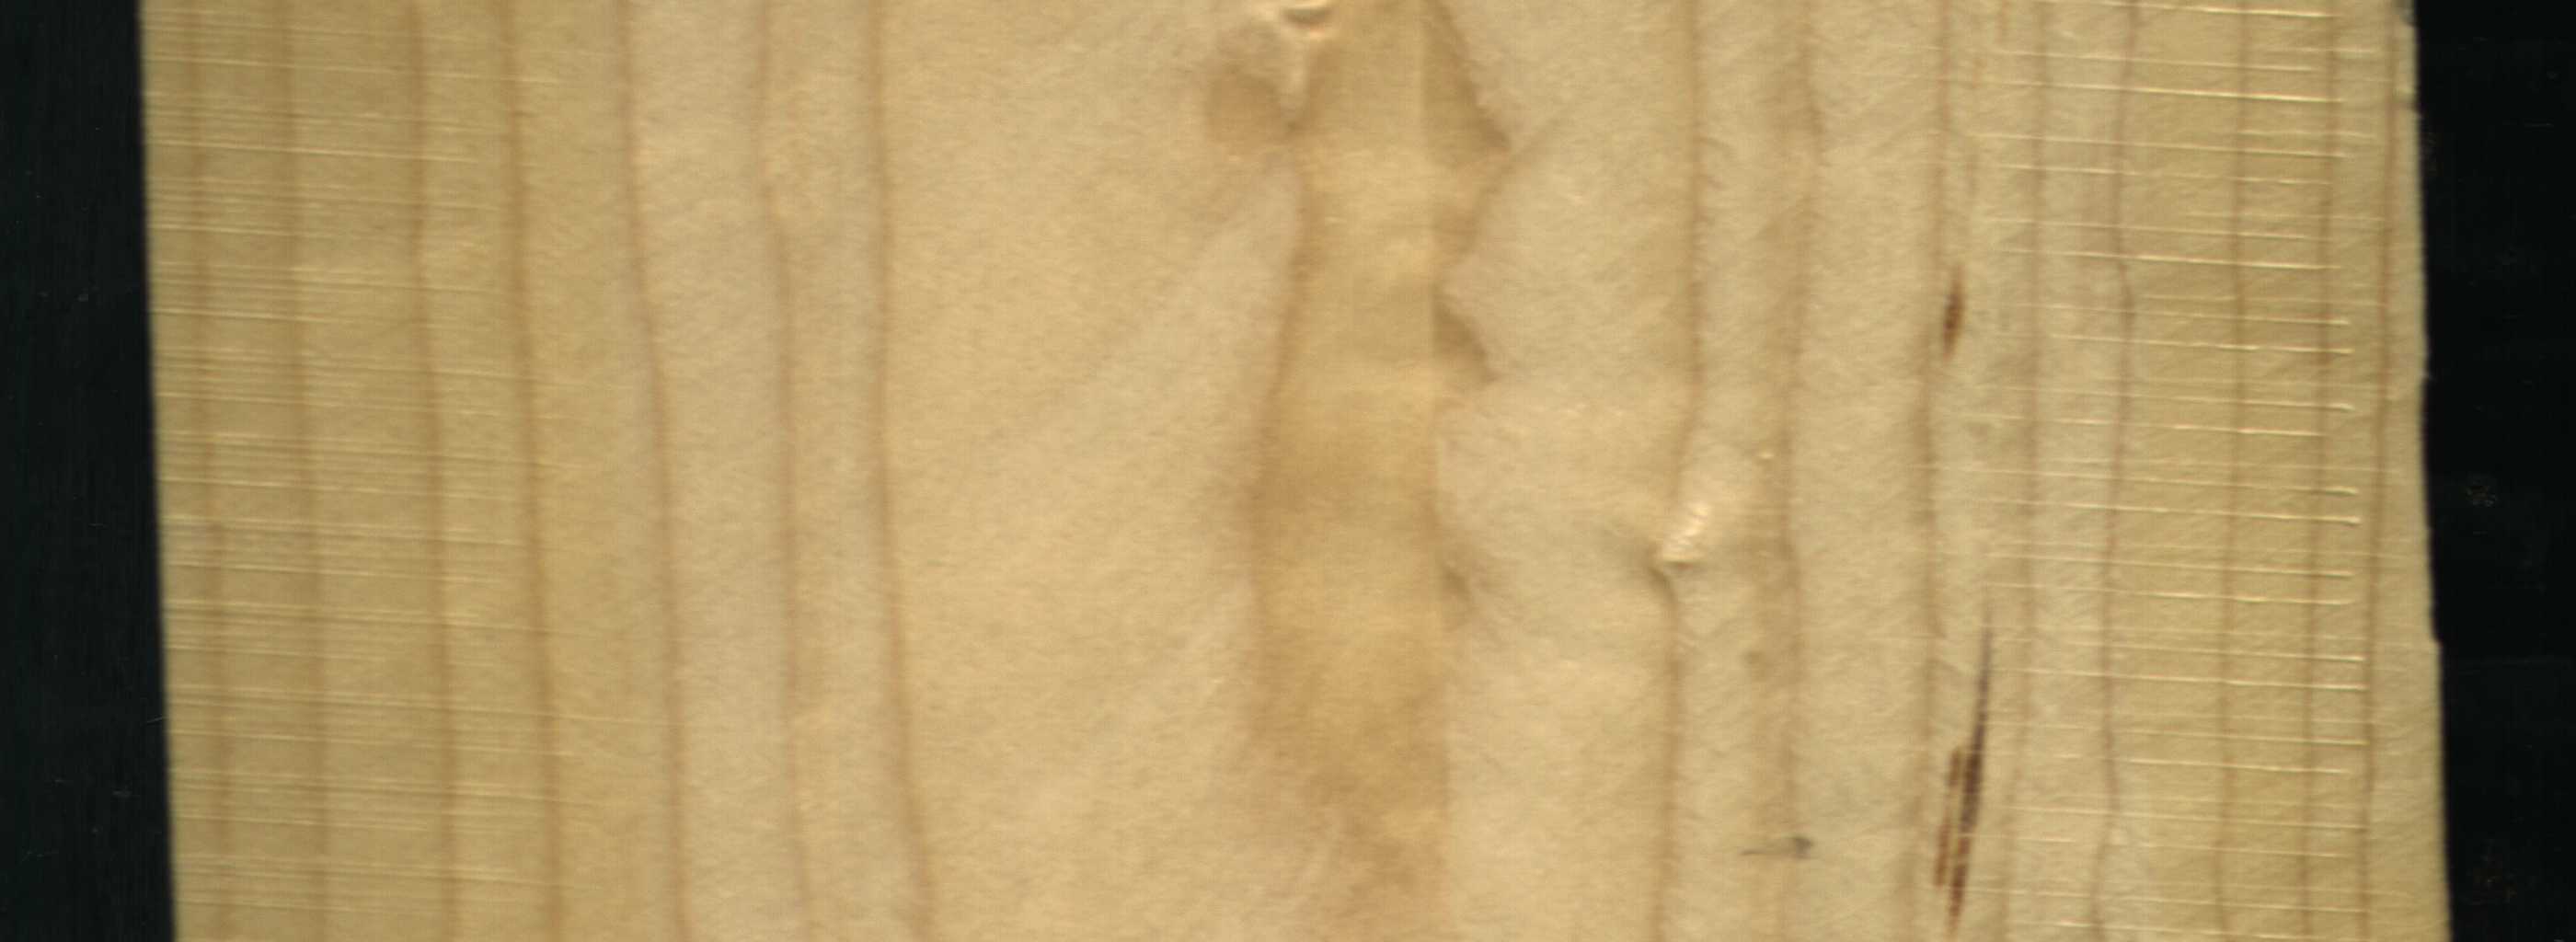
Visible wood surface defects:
resin
resin